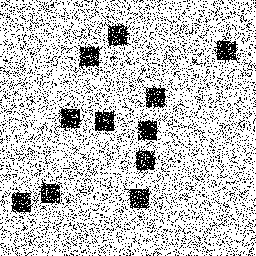
Squares: 11
Triangles: 0
Stars: 0
Total shapes: 11